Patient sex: M
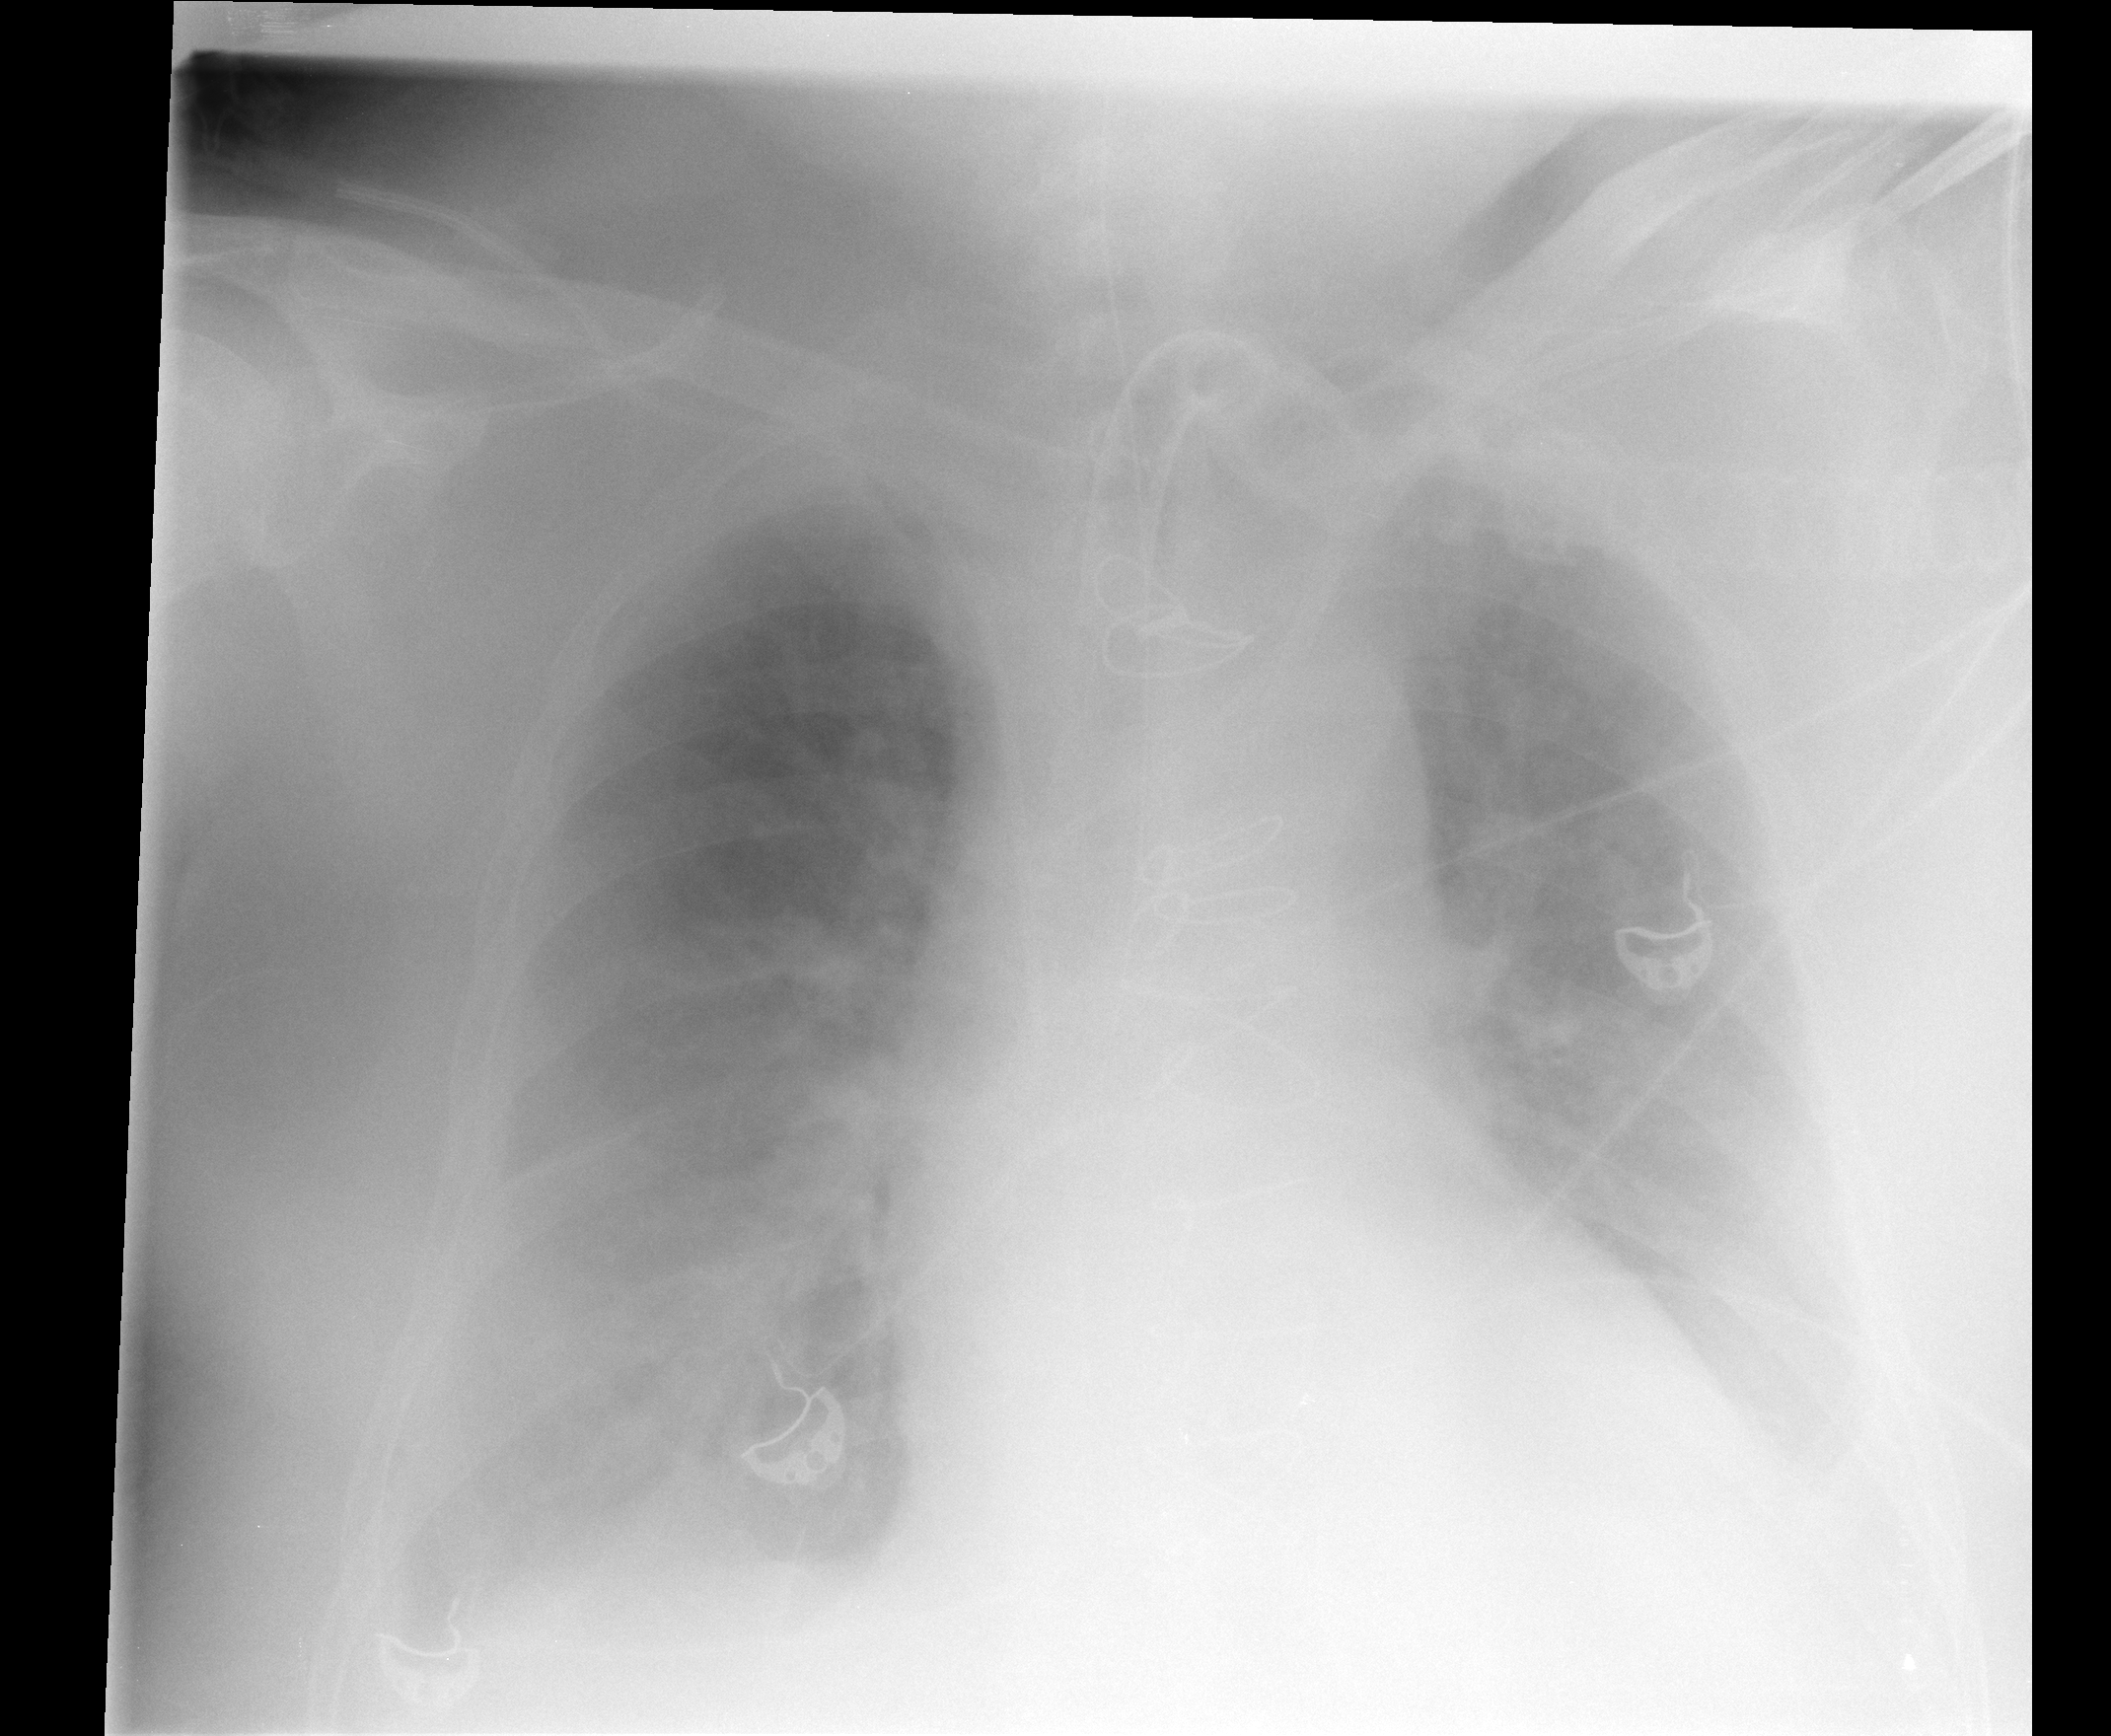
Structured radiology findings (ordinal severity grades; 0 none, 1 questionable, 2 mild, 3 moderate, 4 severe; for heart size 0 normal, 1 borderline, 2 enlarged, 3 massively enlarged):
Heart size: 2
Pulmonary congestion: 3
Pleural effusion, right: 3
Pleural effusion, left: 3
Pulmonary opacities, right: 2
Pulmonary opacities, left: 2
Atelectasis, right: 2
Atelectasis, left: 2